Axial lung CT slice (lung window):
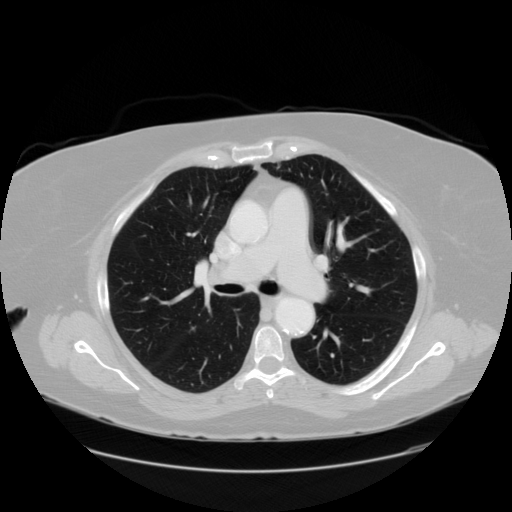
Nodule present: no